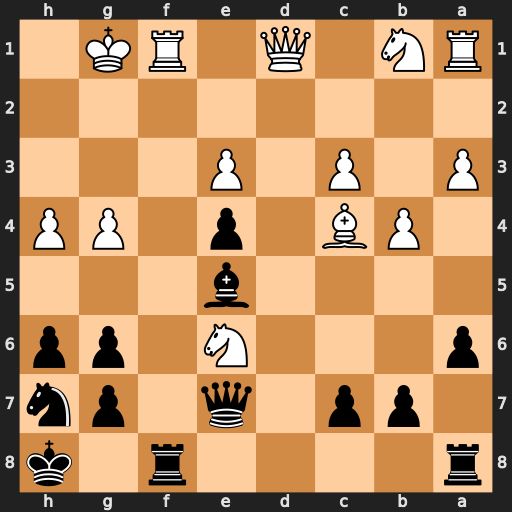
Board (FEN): r4r1k/1pp1q1pn/p3N1pp/4b3/1PB1p1PP/P1P1P3/8/RN1Q1RK1
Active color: b
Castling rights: -
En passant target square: -
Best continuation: Qxh4 Ra2 Qg3+ Rg2 Qxe3+